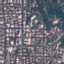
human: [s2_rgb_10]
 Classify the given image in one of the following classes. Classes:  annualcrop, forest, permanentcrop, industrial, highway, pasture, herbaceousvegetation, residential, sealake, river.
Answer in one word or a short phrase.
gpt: Residential